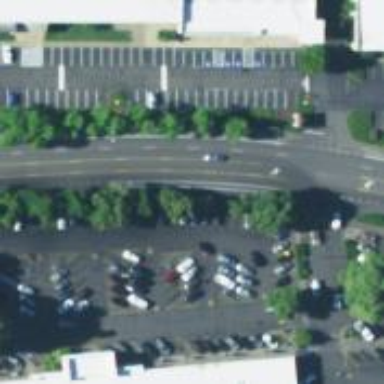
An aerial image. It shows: Parking space.